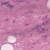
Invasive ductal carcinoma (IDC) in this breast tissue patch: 0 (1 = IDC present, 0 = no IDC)